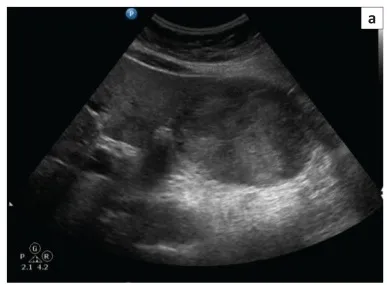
Grayscale ultrasound (a) shows the mass lesion scalloping the left lobe of the liver.
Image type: radiology (ultrasound)